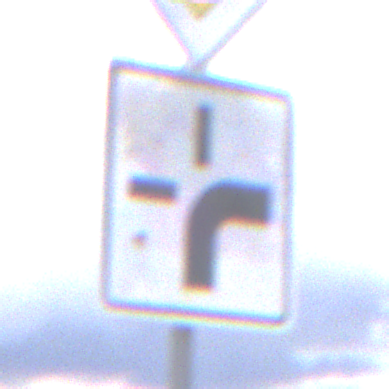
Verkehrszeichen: VerlaufVorfahrtsstrasse3
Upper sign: Vorfahrtsstrasse
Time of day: MorningAfternoon
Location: Outdoor (Suburban)
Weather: PartlyCloudy
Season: NotSpecified
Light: Natural